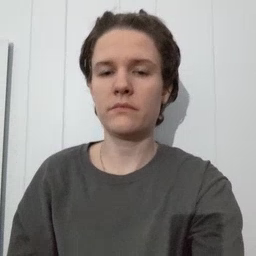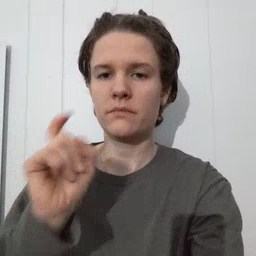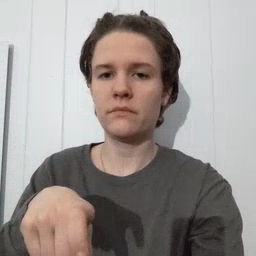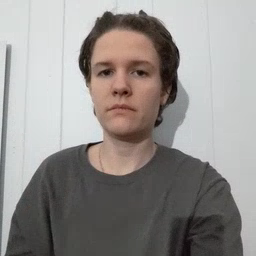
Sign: haveto